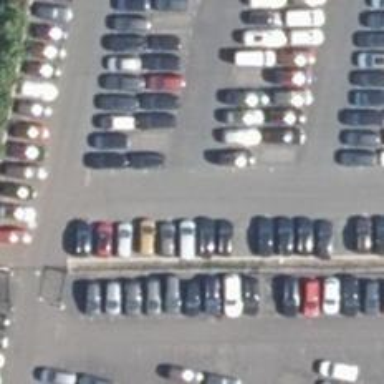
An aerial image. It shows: Road serving as parking aisle.